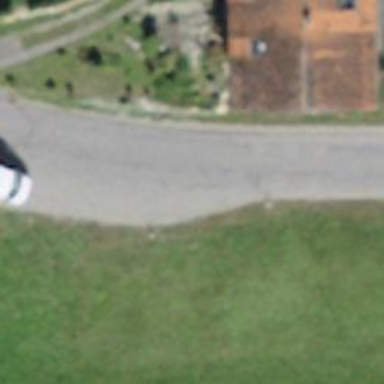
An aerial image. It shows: Passing place on the road.